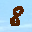
Label: 8